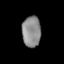
Tissue: lung
Cell type: T cells
Senescence score: 0.1886
Nuclear area (px): 562
Mean DAPI intensity: 138.715